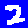
Digit: 2